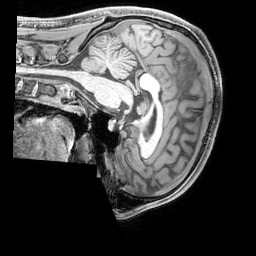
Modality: T1w
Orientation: sagittal
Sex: male
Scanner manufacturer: siemens
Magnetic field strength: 3 T
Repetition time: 2.3 s
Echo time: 0.00226 s